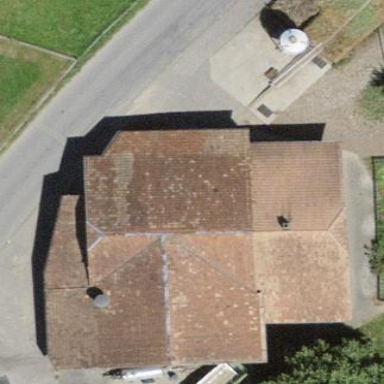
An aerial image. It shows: Farm building.